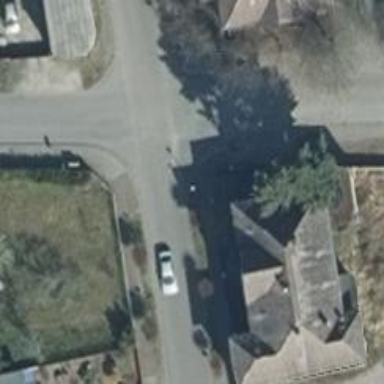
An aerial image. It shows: Simple house.